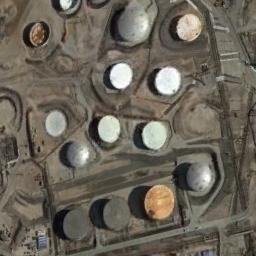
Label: storage_tank